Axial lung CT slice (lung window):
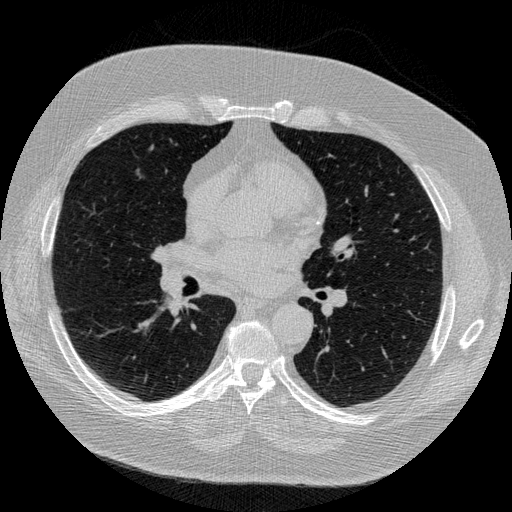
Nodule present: yes
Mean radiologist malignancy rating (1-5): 2